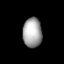
Tissue: prostate
Cell type: Fibroblasts
Senescence score: 0.816
Nuclear area (px): 552
Mean DAPI intensity: 164.601